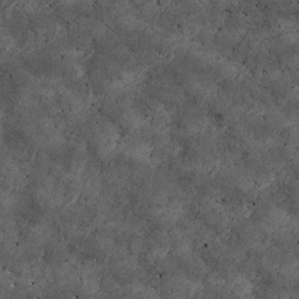
Label: non_frost